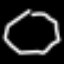
Label: octagon